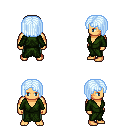
a pixel art fantasy rpg character, male body template, human, tanned skin, green robe, teal pants, white cyan pageboy hairstyle, four views (front, back, left, right), 2x2 character sprite sheet, small pixel art, hard edges, no anti-aliasing